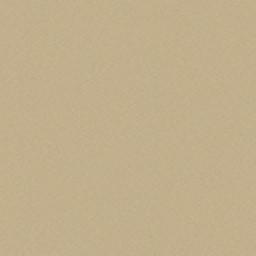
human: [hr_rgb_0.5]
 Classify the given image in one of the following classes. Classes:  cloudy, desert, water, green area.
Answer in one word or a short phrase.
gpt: desert